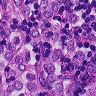
Metastatic tissue present: yes